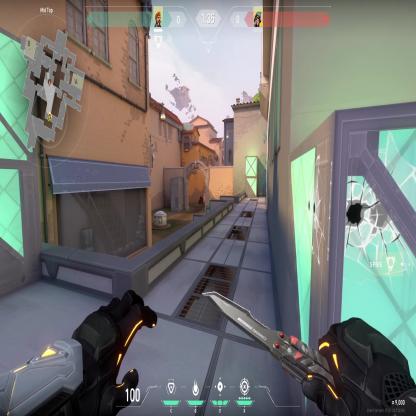
Label: enemy